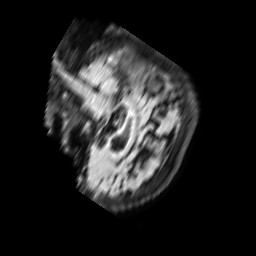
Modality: FLAIR
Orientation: sagittal
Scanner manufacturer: philips
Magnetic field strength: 1.5 T
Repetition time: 6 s
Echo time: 0.1012 s